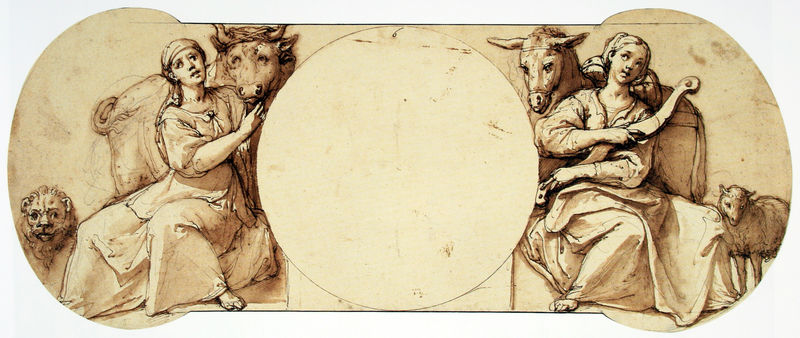
Titel: Allegorie der Stärke und Geduld
Künstler: Federico Zuccari
Standort: Los Angeles
Institution: The J. Paul Getty Museum
Schlagwörter: gott, frauen, ausschnitt, braun, frau, kleid, kleider, skizze, zeichnung, blick, tiere, beige, alt, arm, rahmen, instrument, kühe, gewand, gewänder, renaissance, esel, kreis, pferd, rund, relief, füße, bogen, italien, bäuerin, grafik, kuh, weis, farblos, sepia, hat, lamp, people, women, black, dress, female, girls, grey, ladies, lady, painting, seated, sitting, woman, kopftuch, symmetrie, musikinstrument, muse, two, brown, laviert, lamm, schaf, medaillon, parallel, barfuß, entwurf, personifikation, maultier, muli, fragment, wappen, hand, antik, zeus, greek, harp, rock, roman, stone, toga, sage, musen, girl, griechenland, feet, stand, löwe, fresko, drawing, femme, harfe, maria, decoration, frame, oval, bulle, joch, ochse, stier, scarf, animals, sketch, tail, ziege, faces, rope, krippe, human, plan, symmetry, art, lion, ears, foot, zwei seiten, kumet, kummet, animal, circle, cloth, cattle, cow, cows, farm, horse, bare, figure, aquarell, bull, horns, oxen, canvas, sheep, evangelist, lamb, lama, humans, wappenschild, schf, blank, tan, females, mural, murals, mane, workers, ass, donkey, mule, holding, symmetrical, l, womens, mouton, beuf, two women, panel, ox, vow, sphere, calf, cargo, oblong, loin, attire, donky, yoke, farm animals, lionhead, spher, barrels', humands, ix, book mark, symmetrica